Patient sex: F
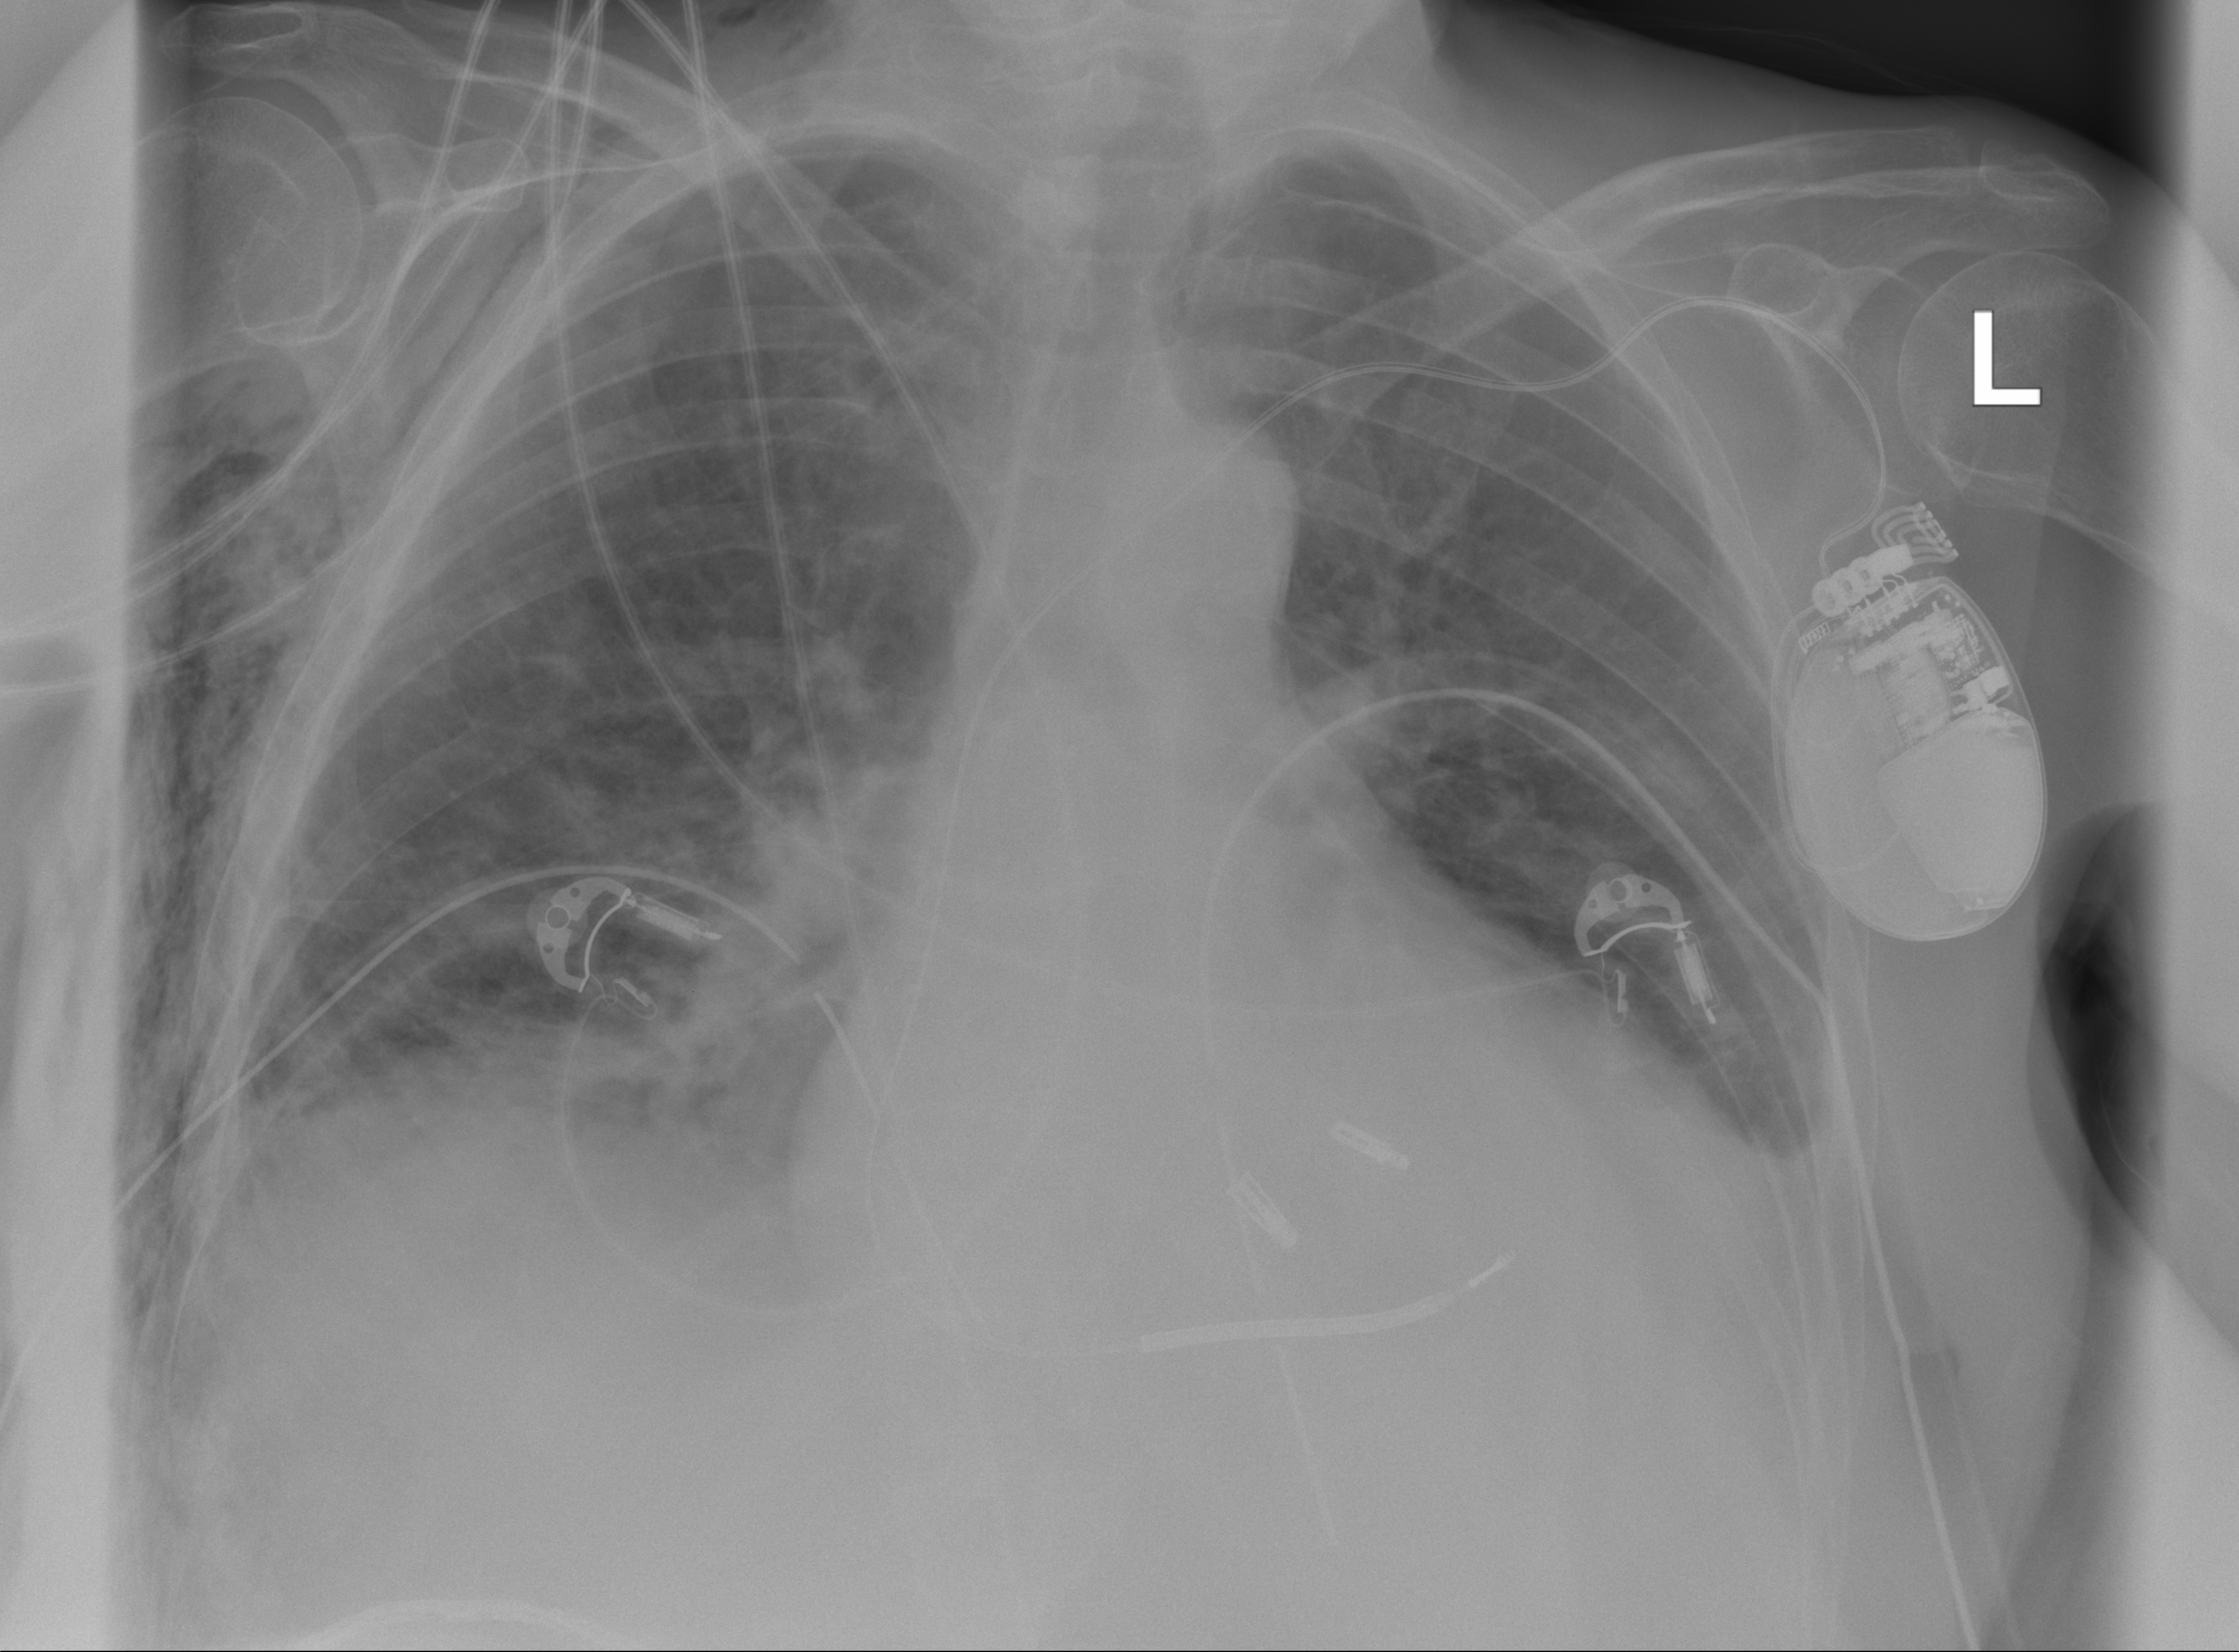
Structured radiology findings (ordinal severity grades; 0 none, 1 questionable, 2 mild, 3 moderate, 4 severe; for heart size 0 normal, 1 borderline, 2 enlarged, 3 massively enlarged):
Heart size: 3
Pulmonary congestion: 2
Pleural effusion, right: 2
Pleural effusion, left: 2
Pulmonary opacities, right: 2
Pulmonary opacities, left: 0
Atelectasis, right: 2
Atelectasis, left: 2